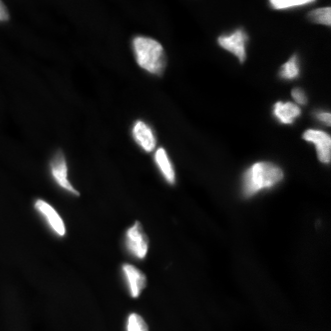
Tissue sample: ovarian
Magnification: 10.0x
Cell type: Endothelial cells
Senescence state: senescent